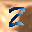
Label: 2